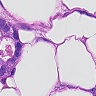
Metastatic tissue present: yes